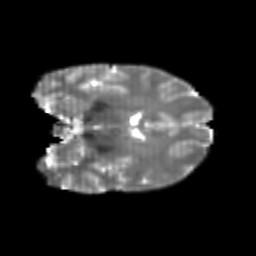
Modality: T2w
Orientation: coronal
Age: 21
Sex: female
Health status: healthy
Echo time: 0.074 s